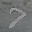
Label: 7